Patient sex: F
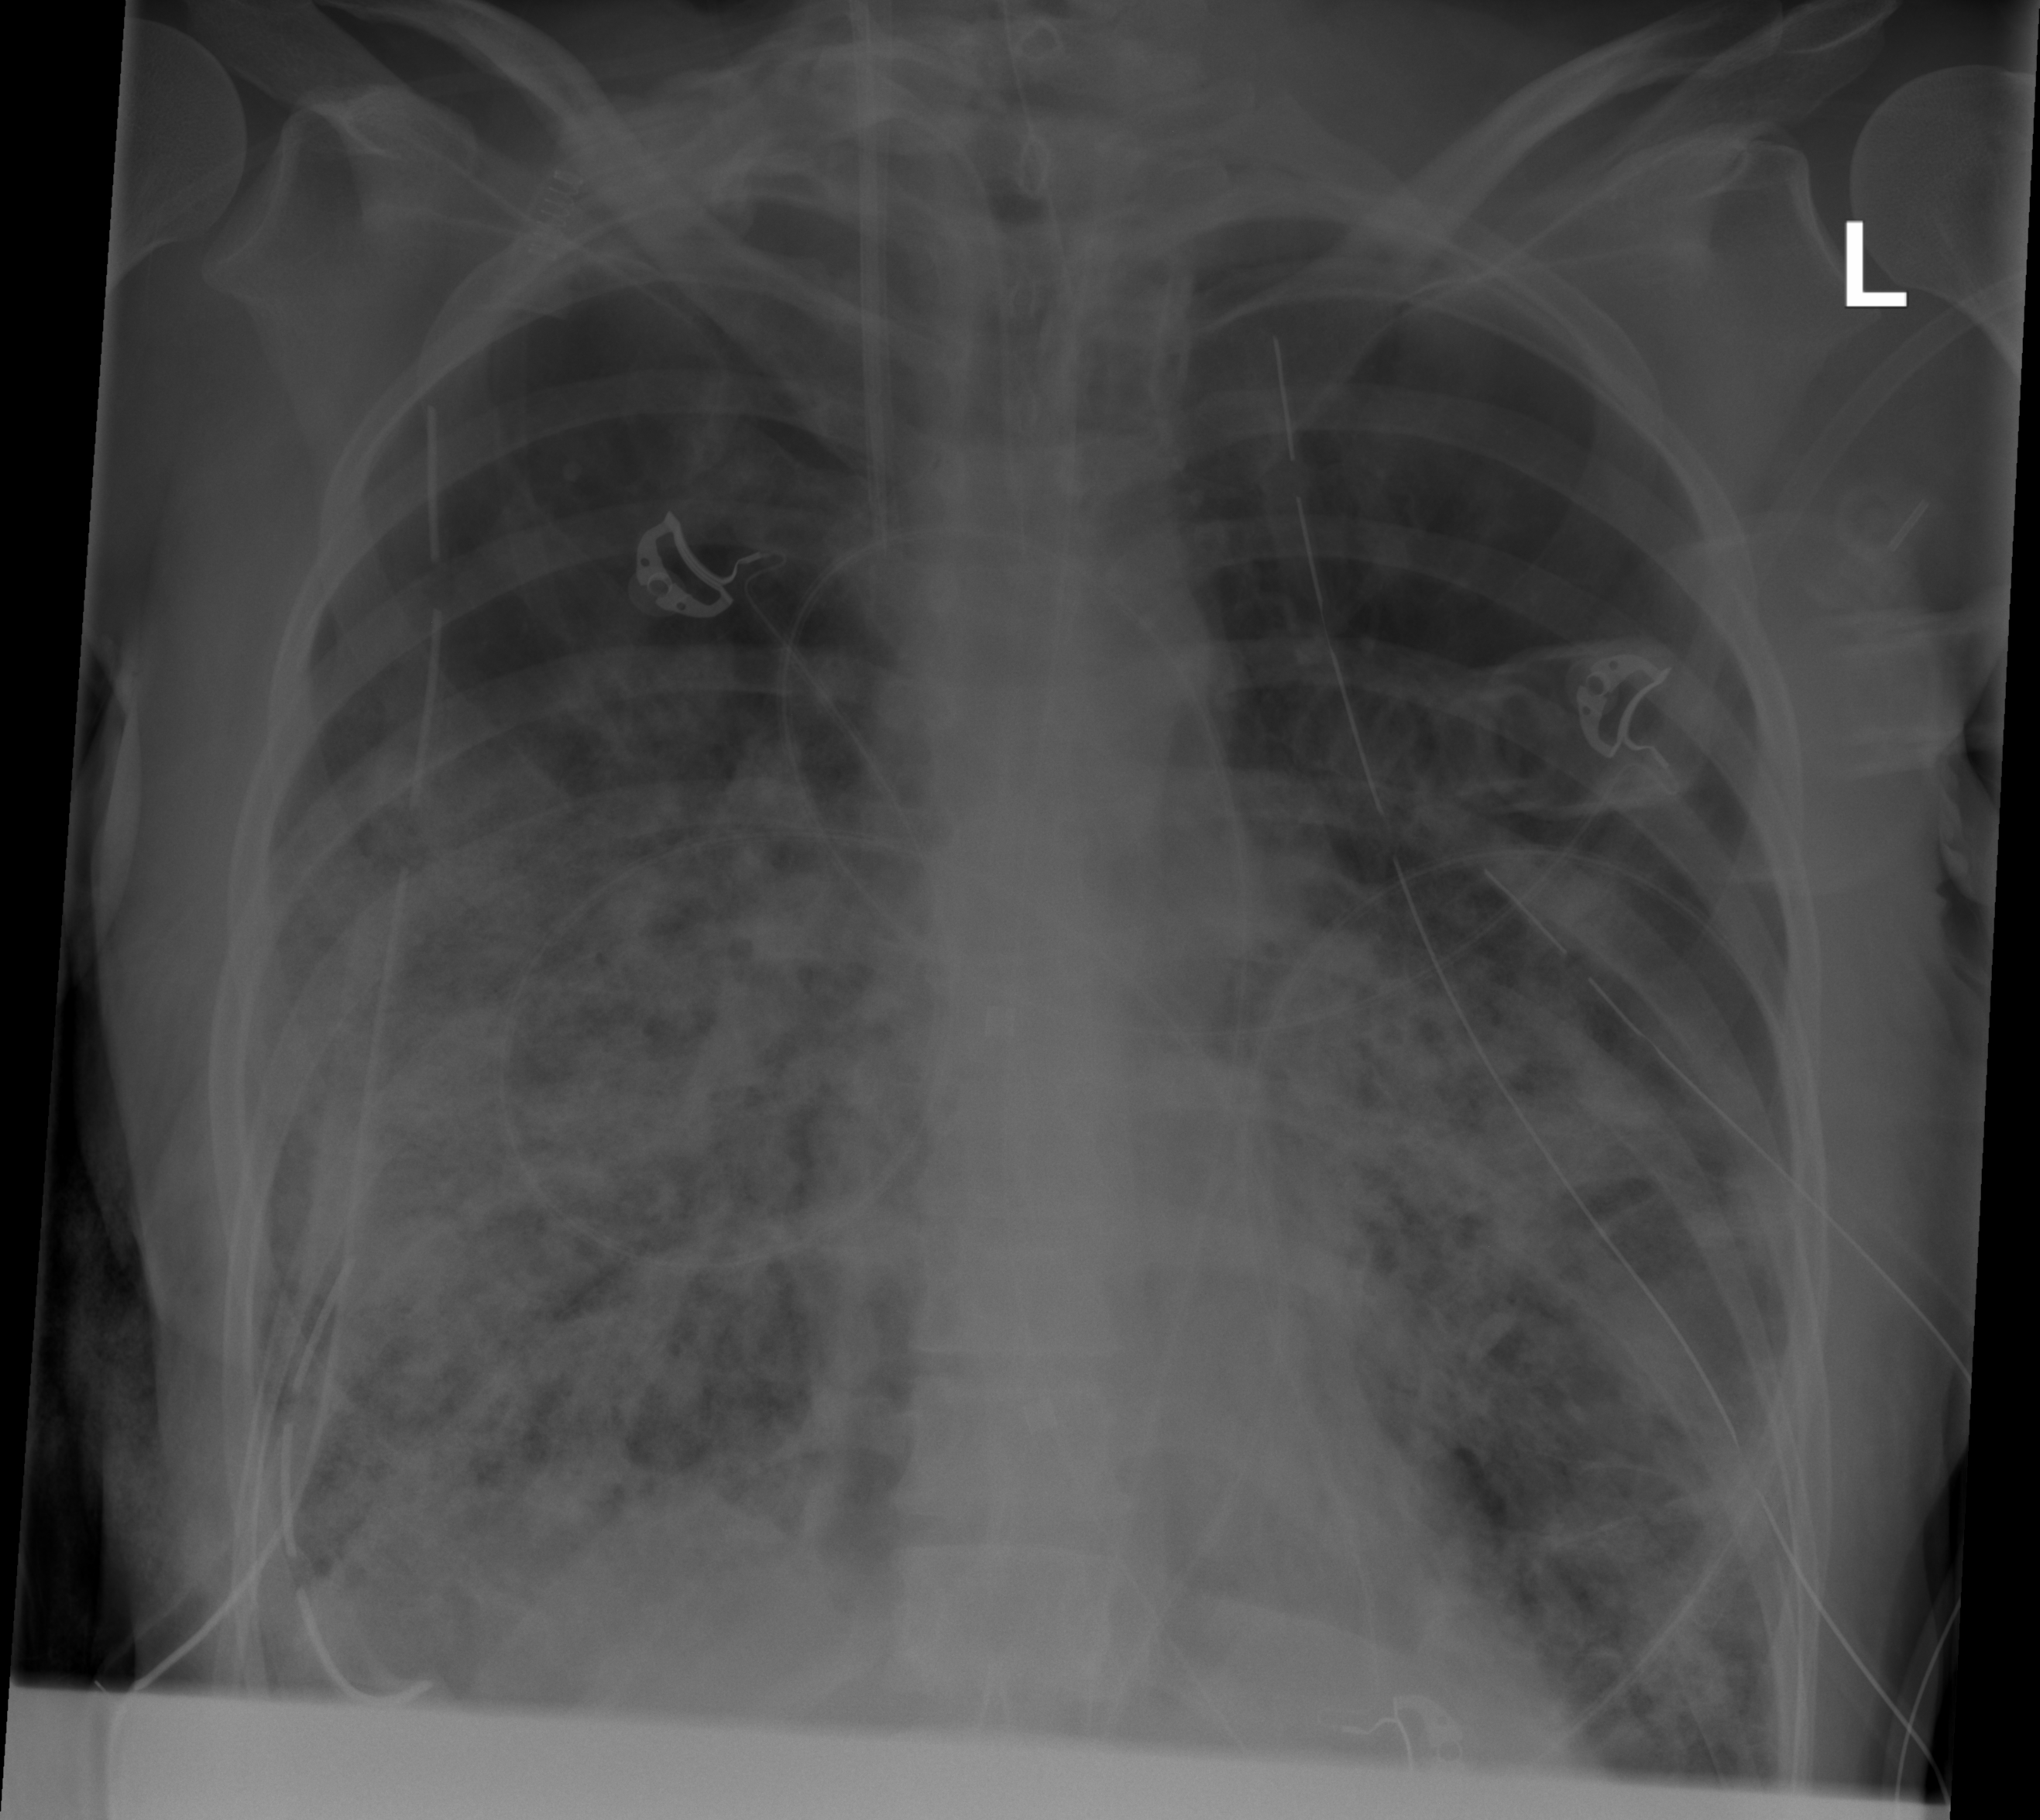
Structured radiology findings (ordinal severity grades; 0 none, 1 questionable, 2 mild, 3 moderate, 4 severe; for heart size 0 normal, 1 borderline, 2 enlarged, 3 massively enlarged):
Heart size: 0
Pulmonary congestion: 0
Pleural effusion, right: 0
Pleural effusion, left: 0
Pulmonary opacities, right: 3
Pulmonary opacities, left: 3
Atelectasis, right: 3
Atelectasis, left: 3